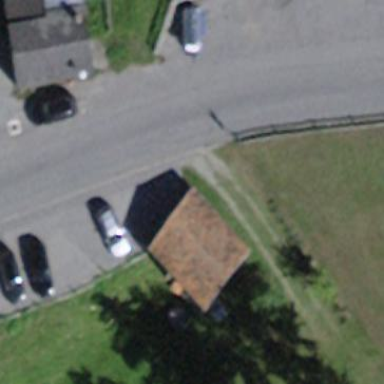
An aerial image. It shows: Garage building.